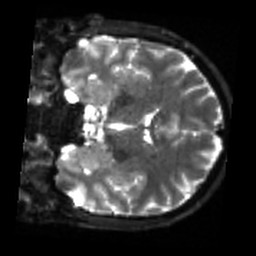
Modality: sbref
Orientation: coronal
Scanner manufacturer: siemens
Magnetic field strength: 3 T
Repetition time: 4 s
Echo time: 0.0594 s